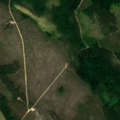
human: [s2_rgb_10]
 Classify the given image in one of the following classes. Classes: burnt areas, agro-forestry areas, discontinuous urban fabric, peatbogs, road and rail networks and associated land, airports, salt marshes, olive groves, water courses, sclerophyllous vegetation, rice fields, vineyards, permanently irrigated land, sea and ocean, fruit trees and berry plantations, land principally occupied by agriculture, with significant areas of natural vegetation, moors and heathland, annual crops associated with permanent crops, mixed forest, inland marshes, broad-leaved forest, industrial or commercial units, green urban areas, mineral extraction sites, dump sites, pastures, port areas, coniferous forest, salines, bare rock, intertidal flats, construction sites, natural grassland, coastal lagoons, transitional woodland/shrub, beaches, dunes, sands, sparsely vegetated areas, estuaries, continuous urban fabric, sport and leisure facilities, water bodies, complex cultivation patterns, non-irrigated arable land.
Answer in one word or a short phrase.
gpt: non-irrigated arable land, coniferous forest, mixed forest, transitional woodland/shrub